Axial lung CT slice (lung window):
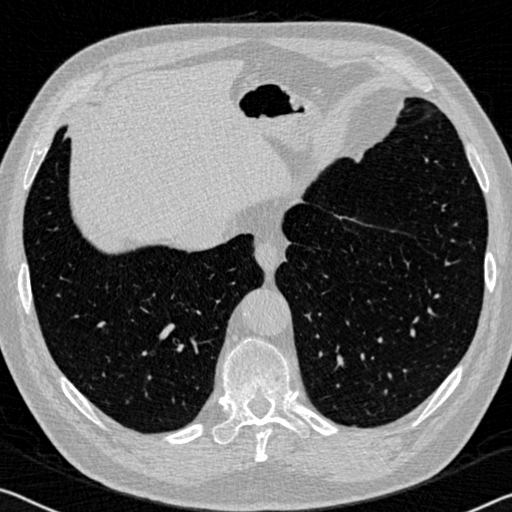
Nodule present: no